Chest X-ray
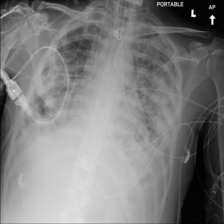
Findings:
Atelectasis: negative
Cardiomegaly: negative
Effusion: negative
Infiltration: negative
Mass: negative
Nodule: negative
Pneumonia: negative
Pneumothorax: negative
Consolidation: negative
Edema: negative
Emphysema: negative
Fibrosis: negative
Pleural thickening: negative
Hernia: negative